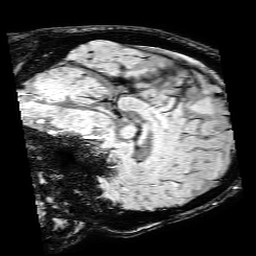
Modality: SWI
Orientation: sagittal
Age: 54
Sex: male
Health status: ill
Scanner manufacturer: philips
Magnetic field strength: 3 T
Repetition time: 0.031 s